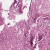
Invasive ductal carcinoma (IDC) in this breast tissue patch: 1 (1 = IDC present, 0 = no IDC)